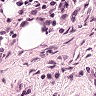
Metastatic tissue present: no